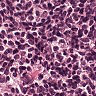
Metastatic tissue present: no